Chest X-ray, PA view. Patient: 20 years old, sex M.
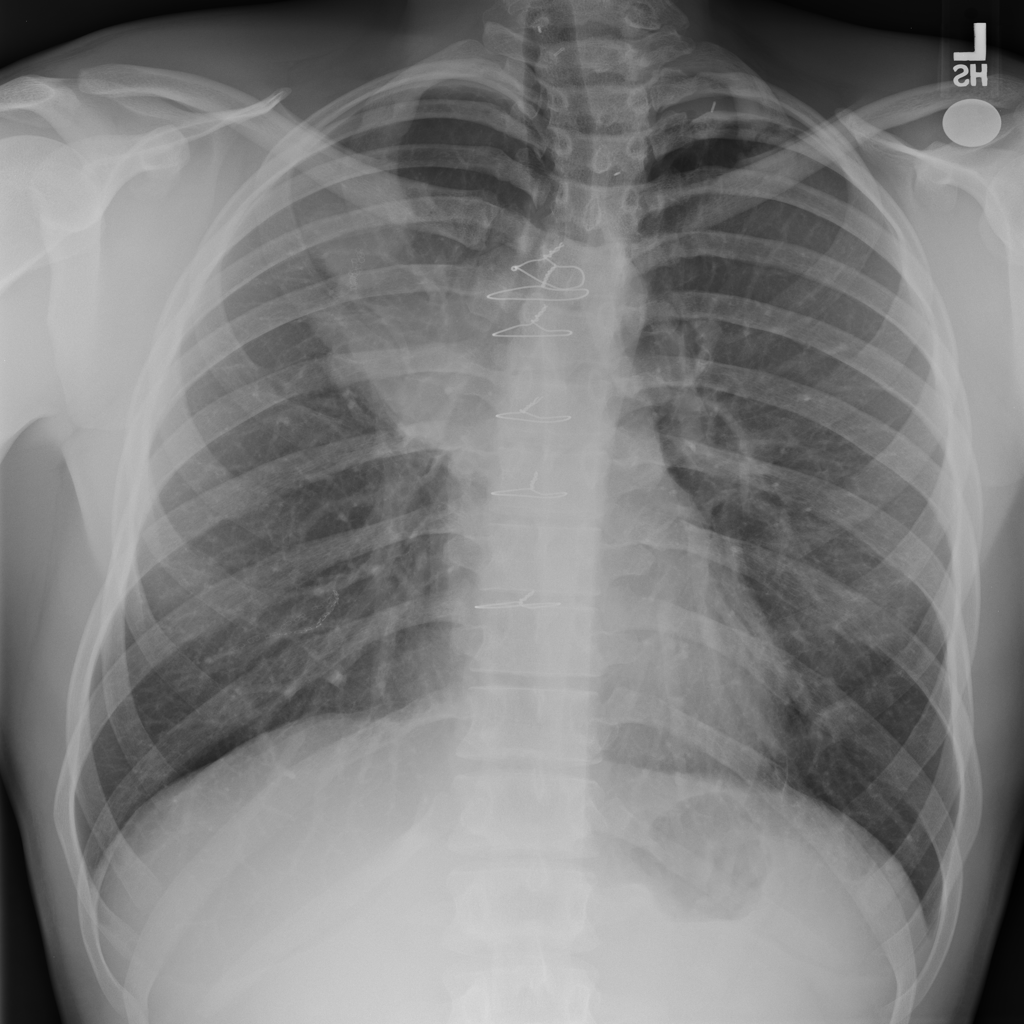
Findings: No Finding